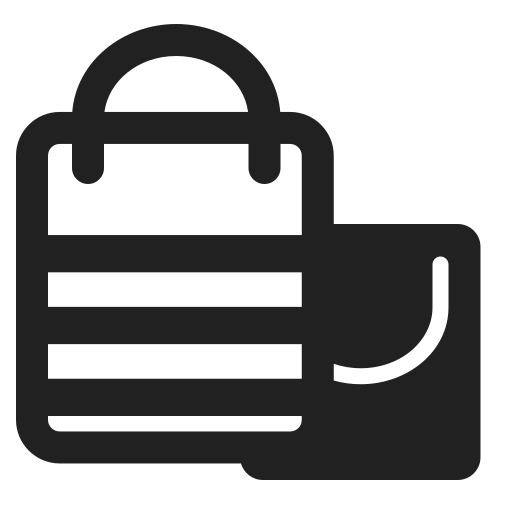
shopping bags high contrast